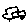
Label: car